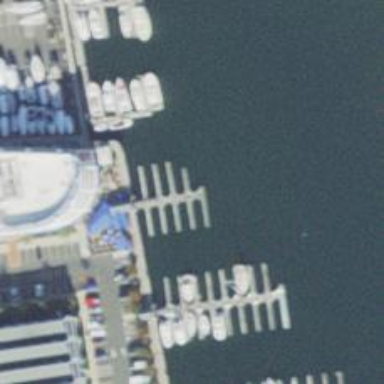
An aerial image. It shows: Man-made pier.